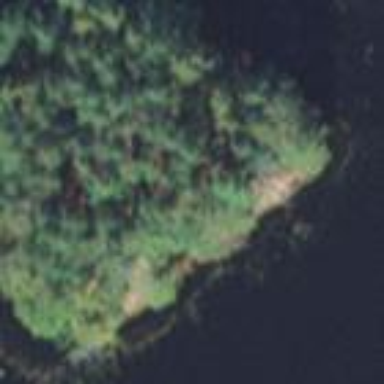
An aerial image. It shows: Islet.